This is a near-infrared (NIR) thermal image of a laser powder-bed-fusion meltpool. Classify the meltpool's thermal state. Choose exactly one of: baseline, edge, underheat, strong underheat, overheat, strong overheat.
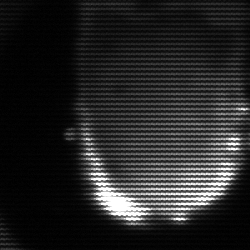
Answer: baseline